Question: I am refactoring an Analytic system that will do a lot of calculation, and I need some ideas on possible architectural designs to a data consistency issue I am facing.
I have a queue based system, in which different requesting applications create messages that are eventually consumed by workers.
Each "" breaks down a large calculation into smaller pieces that will be sent to the queue and processed by the .
When all the pieces are finished, the originating will consolidate the results.
Also, the consume information from a centralized database (SQL Server) in order to process the requests ().

Ok. So far, so good. The problem arises when we include a web service that updates the information on the database. This can happen at any time, but it is critical that each "large calculation" originated from the same "Requesting App" sees the same data on the database.
For Example:
1. App A generates messages A1 and A2, sending it to queue
2. Worker W1 picks up message A1 for processing.
3. The web server updates the database, changing from state S0 to S1.
4. Worker W2 picks up message A2 for processing
I just can't have worker W2 using state S1 of the database. for the whole calculation to be consistent it should use the previous S0 state.
1. A lock pattern to prevent the web server from changing the database while there is a worker consuming information from it. cons: The lock might be on for a long time, since the calculation form different "Request Apps" might overlap (A1, B1, A2, B2, C1, B3, etc.).
2. Create new layer between the database and the workers (a server that controls db caching by req. app) cons: Adding another layer might impose significant overhead (maybe?), and it is a lot of work, since I will have to rewrite the persistence of the workers (a lot of code).
I am pending to the second solution, but not very confident about it.
Any brilliant ideas ? Am I designing it wrong, or missing something ?
OBS:
- -
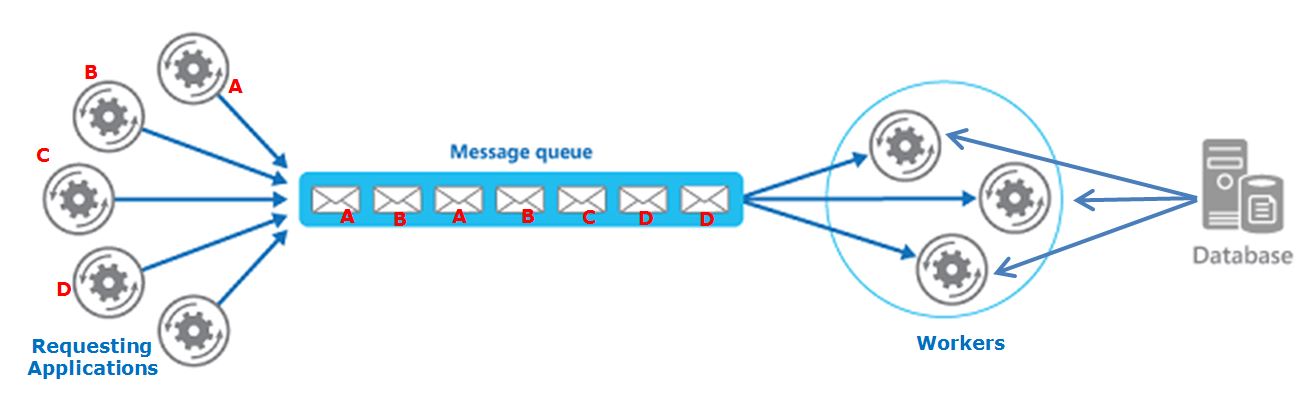
Answer: Thanks everybody for the help.
Since I believe this is problem might be usual in other scenarios, I would like to share the solution we chose.
Thinking more thoroughly about the problem, I understood it for what it really is.
- -
Now the calculation has evolved to be distributed, I just needed to evolve my cache to be distributed as well.
In order to do that, we chose to use an In-Memory Database (hash-value), deployed as a separate server. (in this case <URL>.
Now every time I start a job, I create a ID for the job and pass it to their messages
When each worker wants some information from the database, it would:
1. Look for the data in Redis (with the job ID)
2. If the data is in Redis, use the data
3. If it is not, load it from SQL, and save it in redis (with the job ID).
At the end of the job, I clear all hashes associated with the job ID.